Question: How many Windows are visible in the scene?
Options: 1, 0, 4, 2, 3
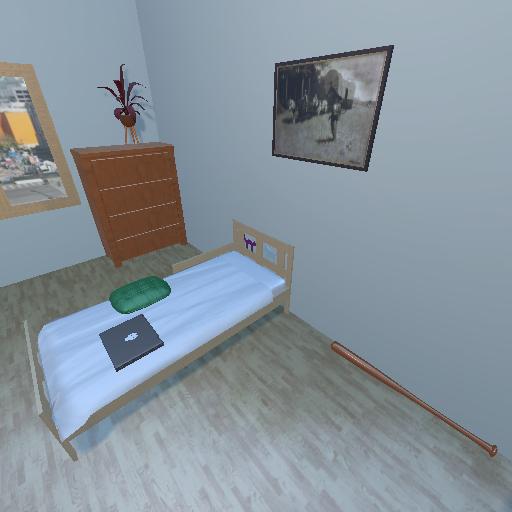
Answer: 1